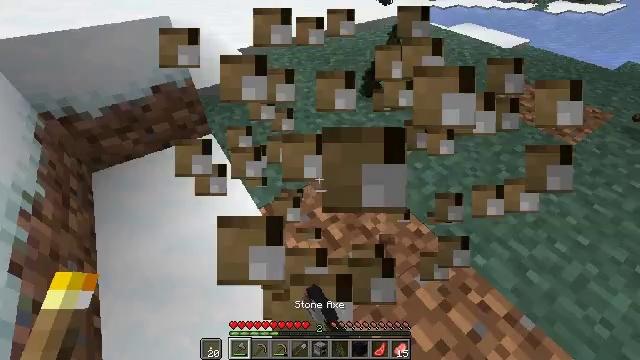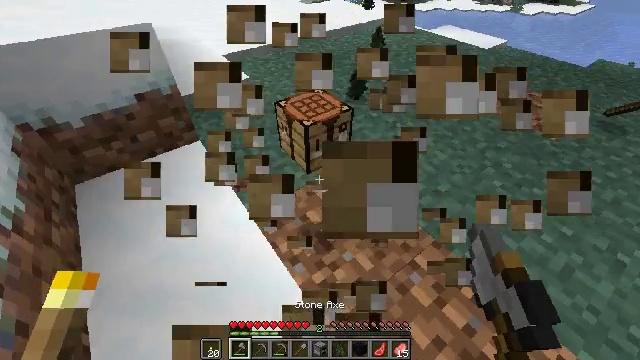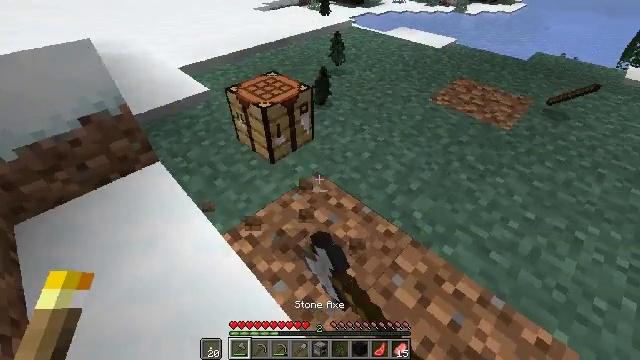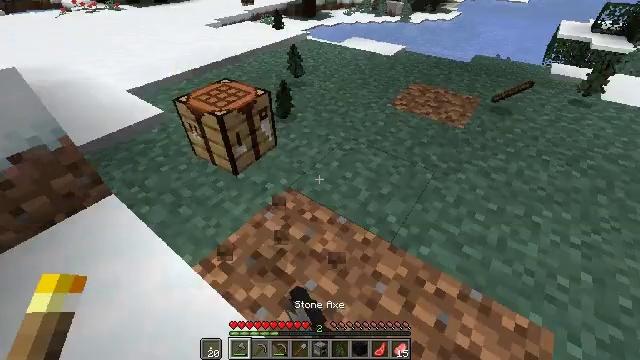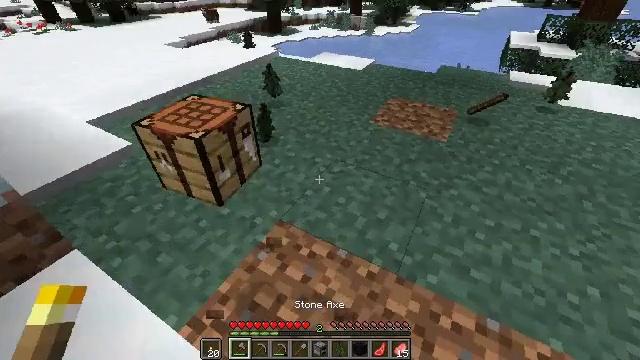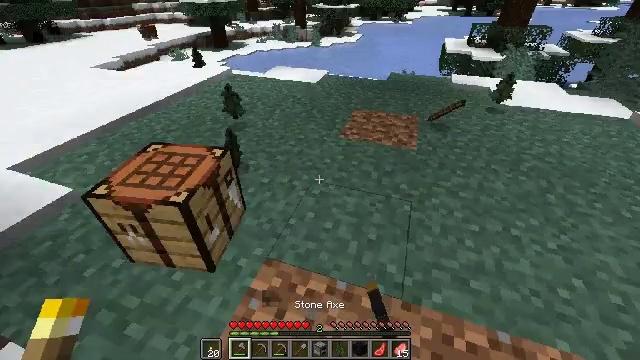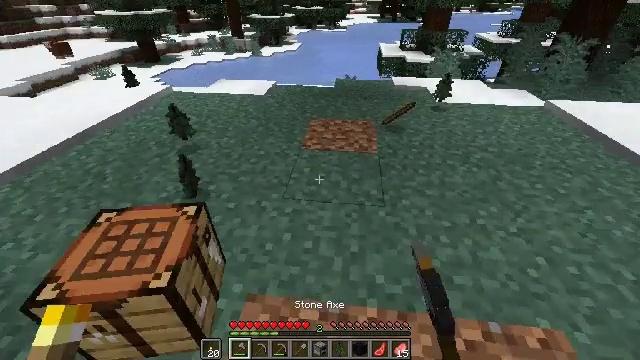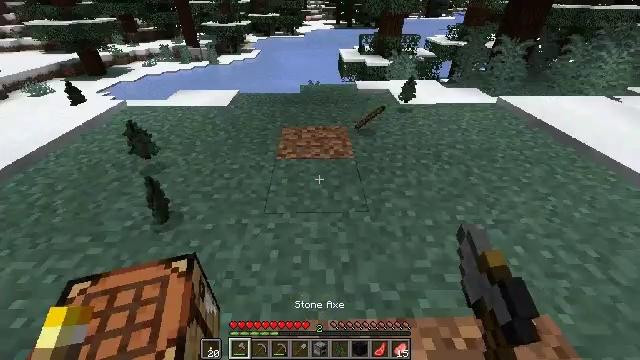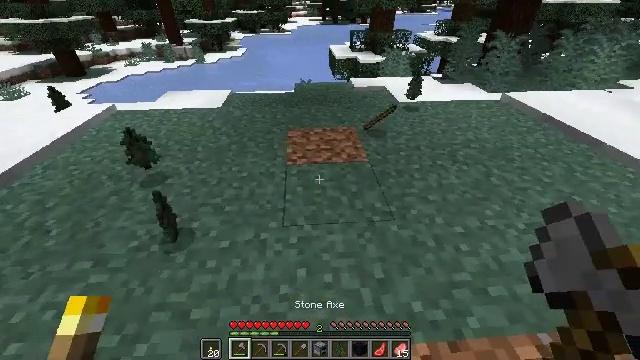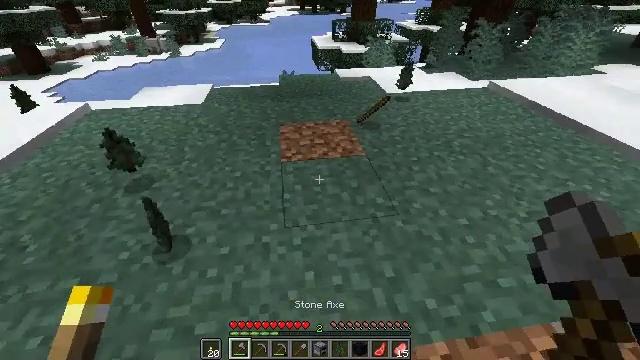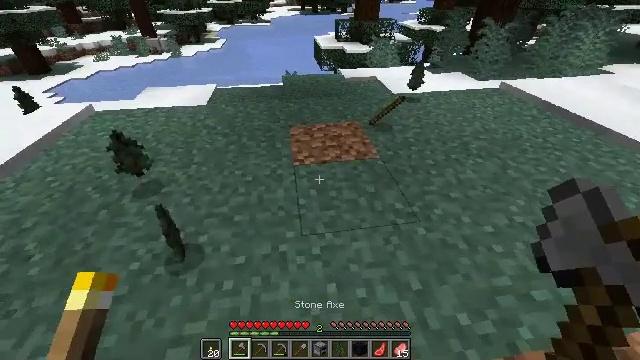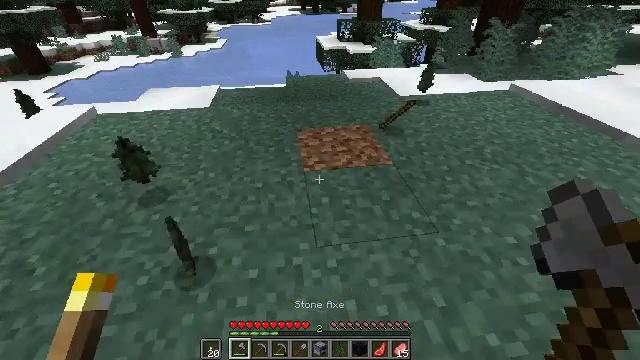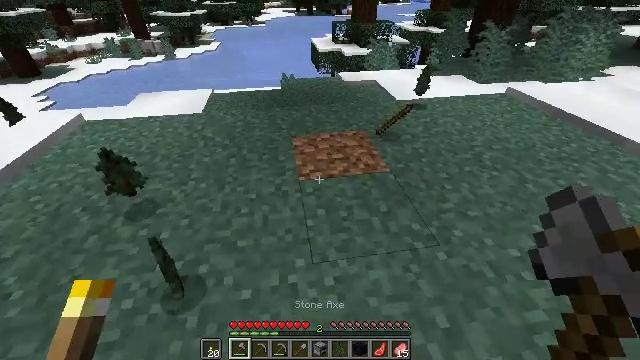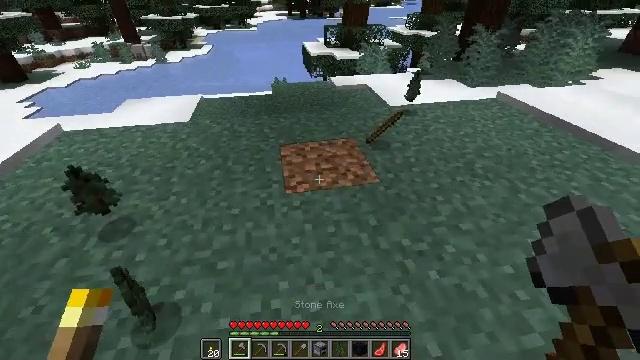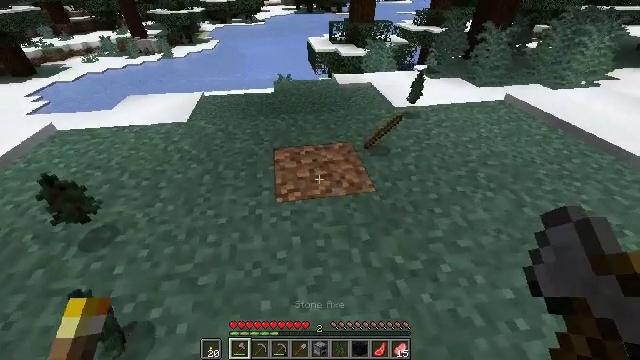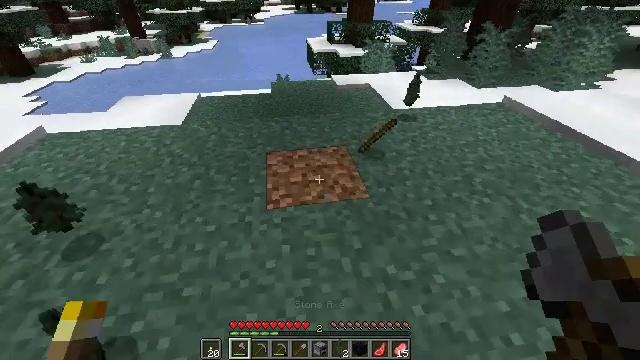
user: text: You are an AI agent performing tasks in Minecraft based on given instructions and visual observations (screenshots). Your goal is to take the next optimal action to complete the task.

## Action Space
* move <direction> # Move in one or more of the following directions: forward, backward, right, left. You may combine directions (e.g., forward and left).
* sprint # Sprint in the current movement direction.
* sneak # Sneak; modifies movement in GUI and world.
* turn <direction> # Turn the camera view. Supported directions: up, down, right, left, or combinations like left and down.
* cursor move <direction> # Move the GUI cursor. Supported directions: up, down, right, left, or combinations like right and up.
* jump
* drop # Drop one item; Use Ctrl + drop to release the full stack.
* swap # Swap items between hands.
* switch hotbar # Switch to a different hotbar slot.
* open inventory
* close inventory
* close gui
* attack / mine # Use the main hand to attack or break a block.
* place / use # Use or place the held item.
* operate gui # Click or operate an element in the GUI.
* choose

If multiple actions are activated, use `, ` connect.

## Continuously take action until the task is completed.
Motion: motion action
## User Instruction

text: Collect snow by holding the left button.
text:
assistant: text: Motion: turn right, attack / mine
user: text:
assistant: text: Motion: move forward, turn right
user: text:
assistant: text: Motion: move forward and move left, turn right and up
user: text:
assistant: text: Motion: move forward and move left, turn right and up
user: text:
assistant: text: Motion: move forward and move left, turn right and up
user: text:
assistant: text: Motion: move forward and move left, turn right and up
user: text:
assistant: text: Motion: move forward and move left, turn right and up
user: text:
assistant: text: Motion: move forward and move left, turn right
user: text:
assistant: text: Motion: move forward and move left, turn right and down
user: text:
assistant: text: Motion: move forward and move left
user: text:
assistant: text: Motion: no_op
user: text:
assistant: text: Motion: move forward and move right, turn right
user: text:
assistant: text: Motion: move forward and move right, turn right
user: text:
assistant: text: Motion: move forward and move right, turn left
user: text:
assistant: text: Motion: move forward and move right
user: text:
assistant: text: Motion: move forward and move right
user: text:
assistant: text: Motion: move forward and move right
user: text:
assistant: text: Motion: move forward and move right
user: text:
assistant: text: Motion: move forward and move right
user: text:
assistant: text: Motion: move forward, turn left
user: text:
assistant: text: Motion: move forward, turn left and down
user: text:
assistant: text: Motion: move forward, turn left and down
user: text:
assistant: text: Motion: move forward, turn down
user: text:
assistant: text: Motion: move forward
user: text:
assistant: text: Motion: move forward
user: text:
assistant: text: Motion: move forward
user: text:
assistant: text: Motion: move forward, turn left
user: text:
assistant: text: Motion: turn left and up
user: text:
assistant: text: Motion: turn left and up
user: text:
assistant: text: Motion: turn left and up